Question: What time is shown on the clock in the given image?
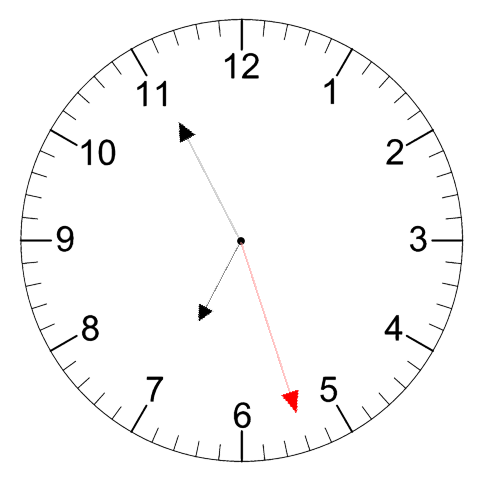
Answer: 06:55:27